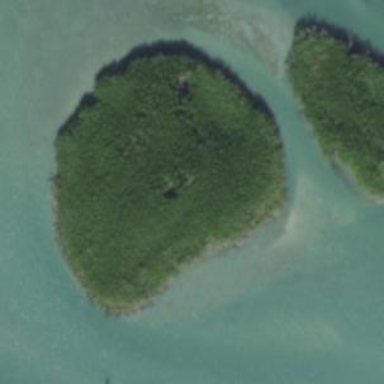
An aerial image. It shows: Islet.